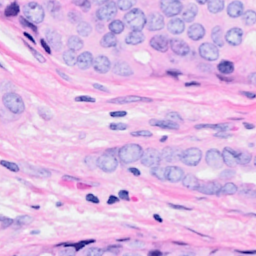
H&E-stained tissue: Breast